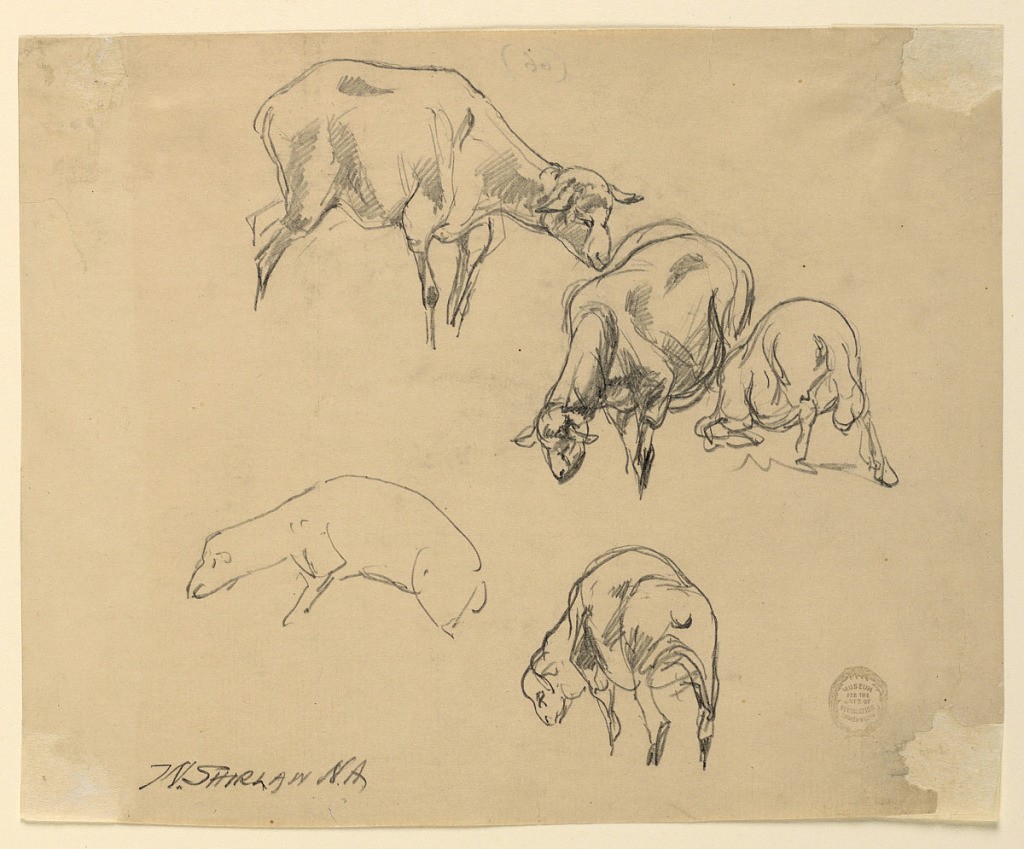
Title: Studies of Sheep
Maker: Walter Shirlaw, American, b. Scotland, 1838–1909
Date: ca. 1875
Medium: Graphite and black crayon on paper
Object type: Drawing
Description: Grazing sheep shown in two lines, the top one showing three animals, the lower one, two sheep.